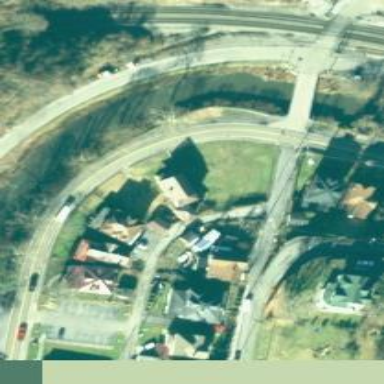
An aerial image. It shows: Alleyway designated as service road.